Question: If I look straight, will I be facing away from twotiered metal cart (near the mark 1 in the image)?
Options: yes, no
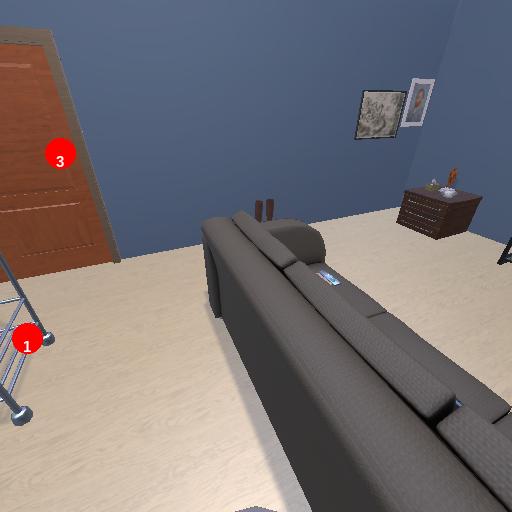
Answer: yes